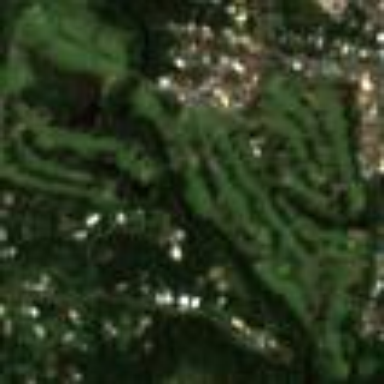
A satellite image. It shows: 18-hole golf course.